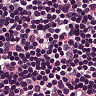
Metastatic tissue present: no